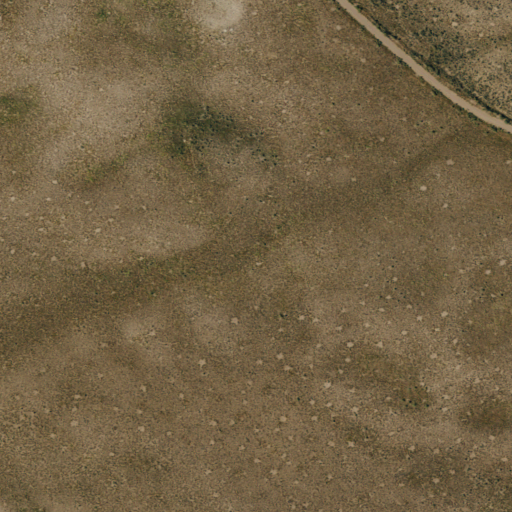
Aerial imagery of plain(s) in Nevada named Rodero Flat containing shrub and grassland